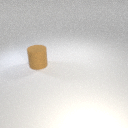
large brown rubber cylinder